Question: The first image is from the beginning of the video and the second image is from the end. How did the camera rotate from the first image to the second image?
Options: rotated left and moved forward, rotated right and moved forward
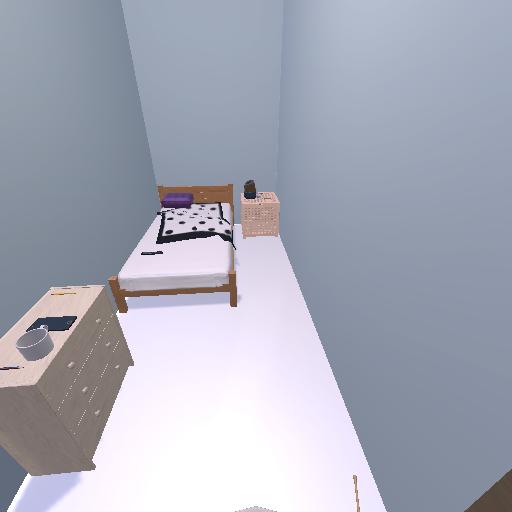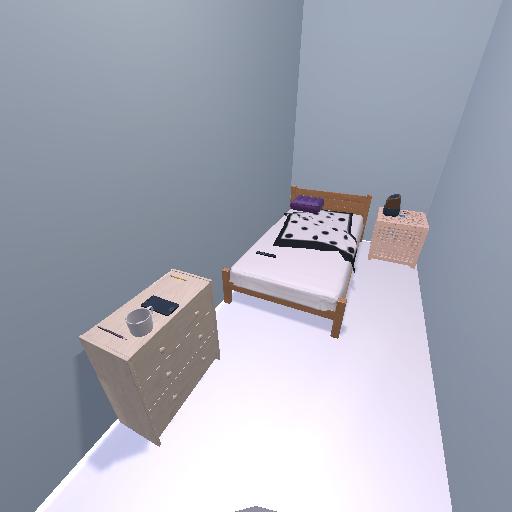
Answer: rotated left and moved forward